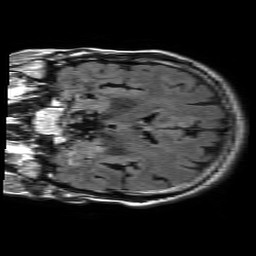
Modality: FLAIR
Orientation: coronal
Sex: male
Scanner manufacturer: philips
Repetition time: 11 s
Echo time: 0.125 s